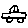
Label: car